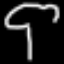
Label: mushroom